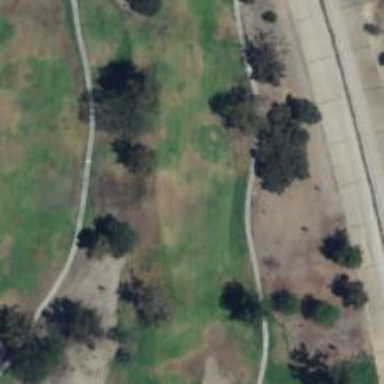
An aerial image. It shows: View of golf hole.